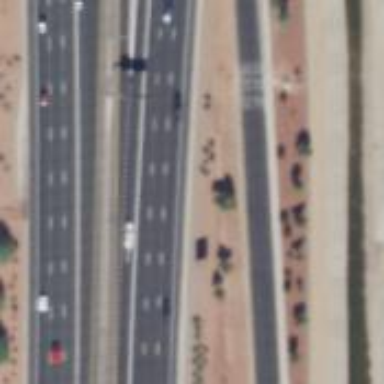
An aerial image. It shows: Asphalt motorway link.